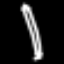
Label: pencil